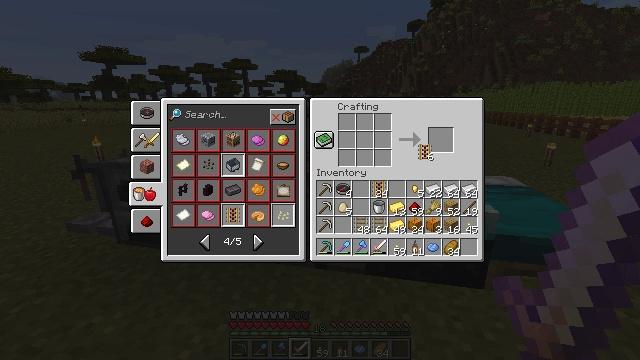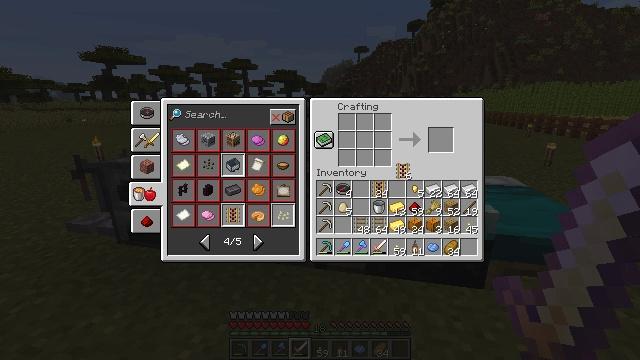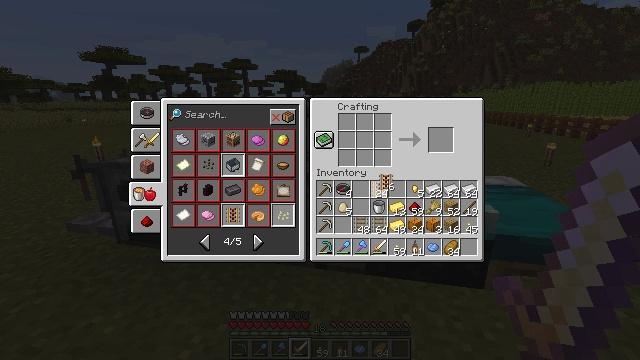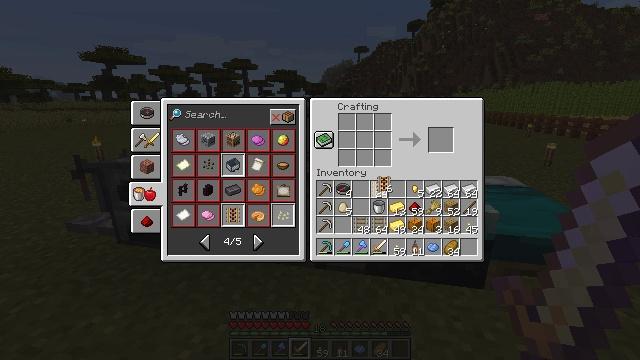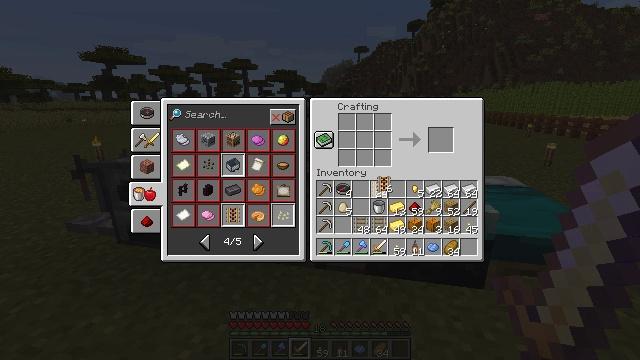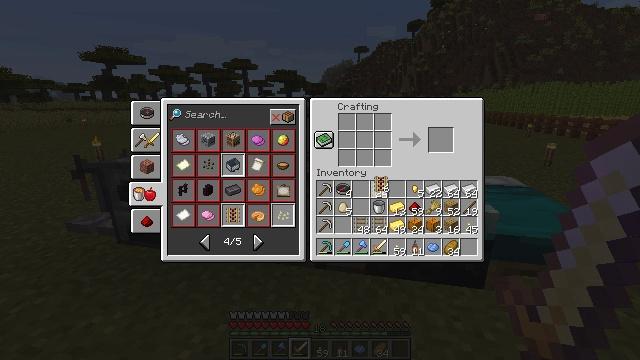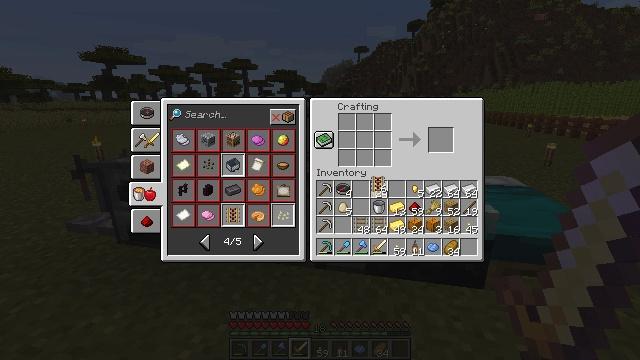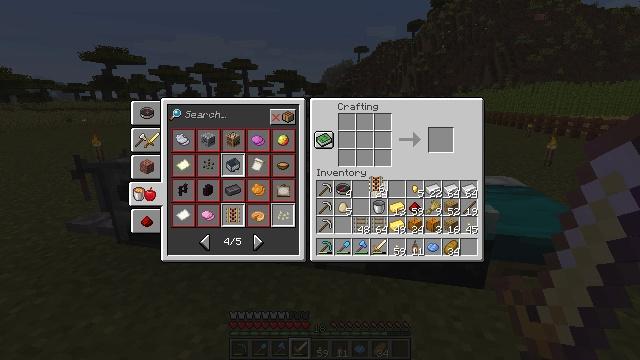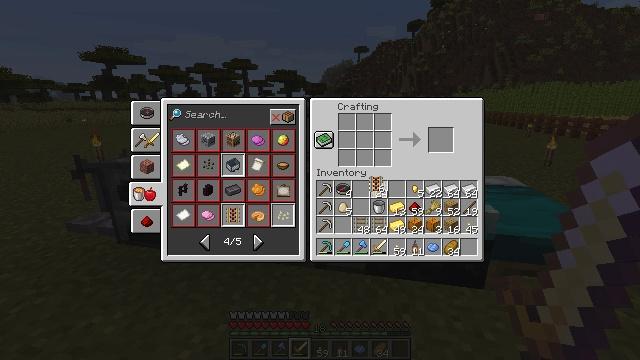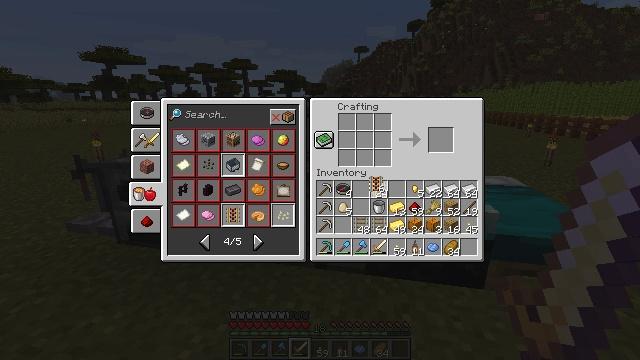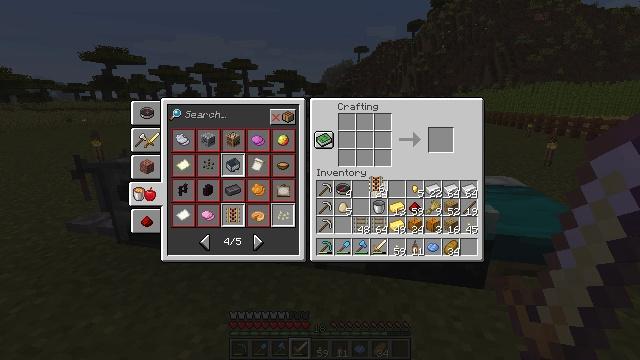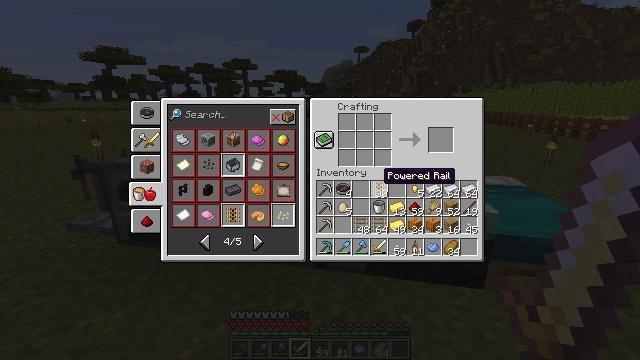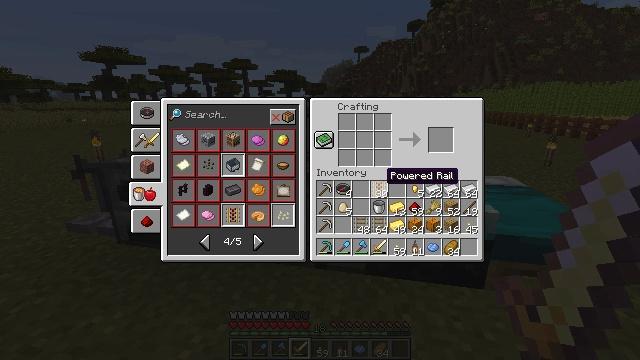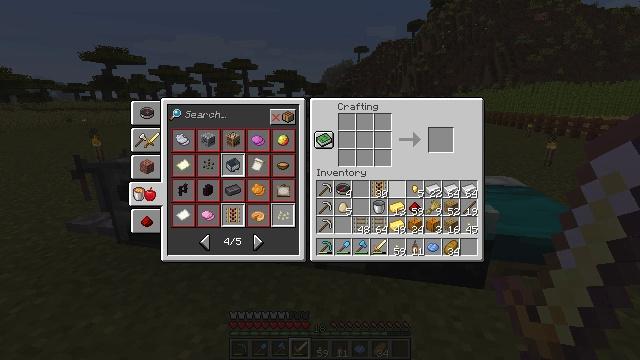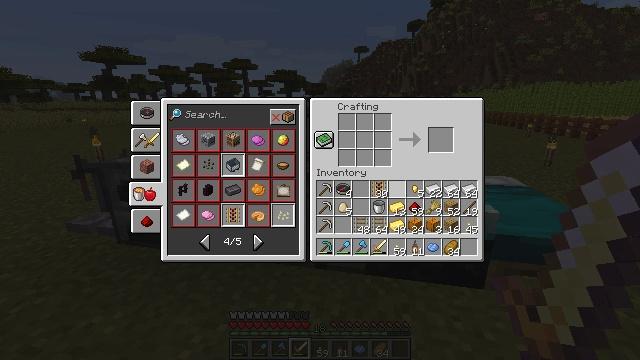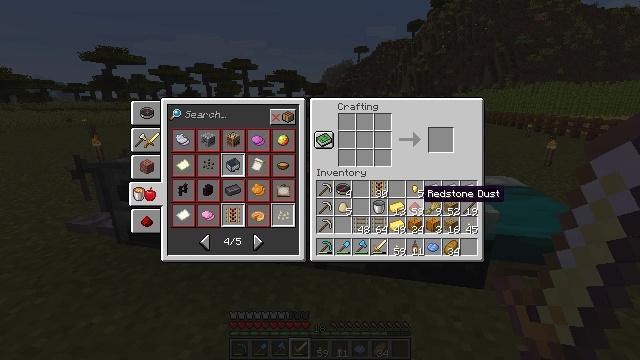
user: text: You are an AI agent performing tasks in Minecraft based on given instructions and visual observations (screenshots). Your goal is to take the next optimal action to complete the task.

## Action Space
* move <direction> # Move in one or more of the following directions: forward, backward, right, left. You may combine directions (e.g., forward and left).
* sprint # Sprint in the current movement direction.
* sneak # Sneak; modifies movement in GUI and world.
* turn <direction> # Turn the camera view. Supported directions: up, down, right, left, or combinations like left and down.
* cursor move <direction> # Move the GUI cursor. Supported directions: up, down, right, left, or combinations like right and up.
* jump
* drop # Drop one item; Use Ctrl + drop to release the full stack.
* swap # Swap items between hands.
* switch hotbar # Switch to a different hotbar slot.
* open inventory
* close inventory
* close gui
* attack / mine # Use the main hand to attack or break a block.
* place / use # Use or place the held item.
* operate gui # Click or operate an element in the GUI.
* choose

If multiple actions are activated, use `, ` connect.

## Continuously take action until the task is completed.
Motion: motion action
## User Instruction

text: Open the crafting table to craft a redstone torch.
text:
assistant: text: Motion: cursor move left and down, open gui
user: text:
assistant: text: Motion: cursor move left and down
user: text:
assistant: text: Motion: no_op
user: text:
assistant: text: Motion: no_op
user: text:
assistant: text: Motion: no_op
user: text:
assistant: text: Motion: no_op
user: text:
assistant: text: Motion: no_op
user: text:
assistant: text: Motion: operate gui
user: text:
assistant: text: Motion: operate gui
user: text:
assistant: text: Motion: operate gui
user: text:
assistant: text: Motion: no_op
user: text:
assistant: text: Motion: no_op
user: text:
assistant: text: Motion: cursor move right
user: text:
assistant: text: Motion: cursor move right
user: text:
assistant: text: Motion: cursor move right and down
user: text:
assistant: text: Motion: no_op
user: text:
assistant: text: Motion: no_op
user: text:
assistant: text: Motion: no_op
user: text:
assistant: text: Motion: no_op
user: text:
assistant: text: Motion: no_op
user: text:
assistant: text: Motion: operate gui
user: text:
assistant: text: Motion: operate gui
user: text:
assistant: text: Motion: operate gui
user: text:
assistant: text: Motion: cursor move left and up
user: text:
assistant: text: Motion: cursor move left and up
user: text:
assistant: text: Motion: cursor move left and up
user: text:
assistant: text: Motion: cursor move up
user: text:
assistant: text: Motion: no_op
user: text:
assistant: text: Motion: no_op
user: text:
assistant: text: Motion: operate gui